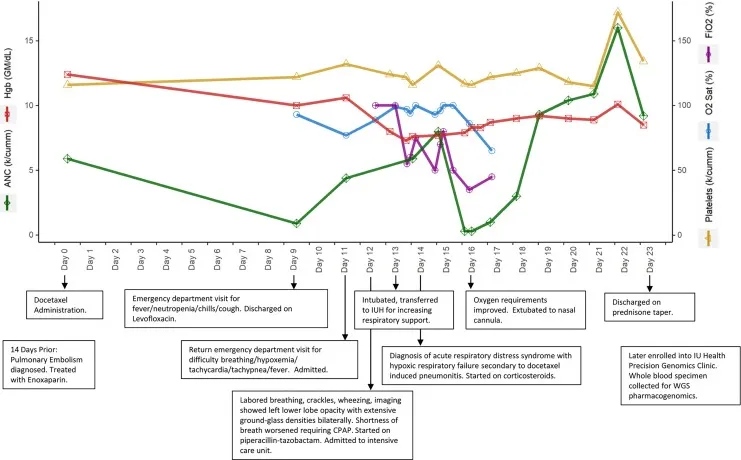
Timeline of events and select lab values for patient 1.
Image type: chart (chart)